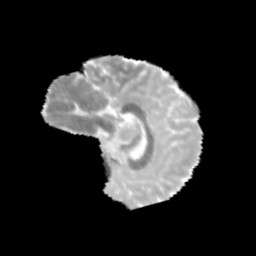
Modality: MD
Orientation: sagittal
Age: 10
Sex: female
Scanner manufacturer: siemens
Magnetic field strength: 3 T
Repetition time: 3.8 s
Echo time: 0.07 s